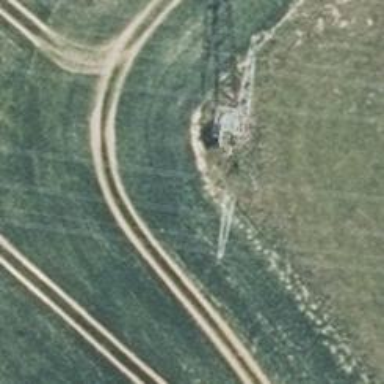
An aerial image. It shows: Power tower.